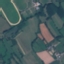
Land use / land cover class: Pasture